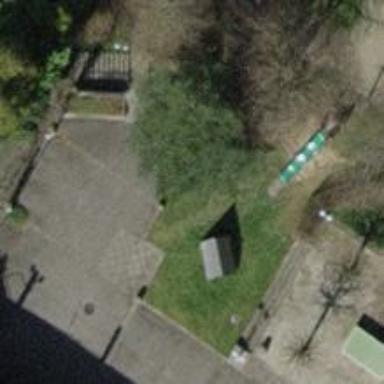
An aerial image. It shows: Playground area for leisure land.